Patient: sex F, age 57
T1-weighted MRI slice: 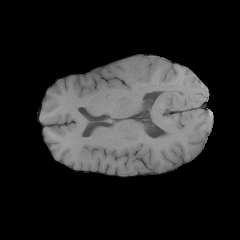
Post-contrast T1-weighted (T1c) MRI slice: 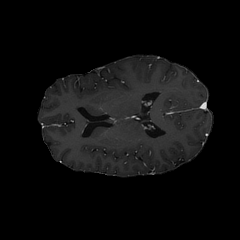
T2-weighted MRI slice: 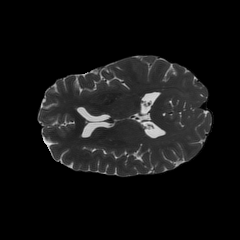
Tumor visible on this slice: no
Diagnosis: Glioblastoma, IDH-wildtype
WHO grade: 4